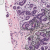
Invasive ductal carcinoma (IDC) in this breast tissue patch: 0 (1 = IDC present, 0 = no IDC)